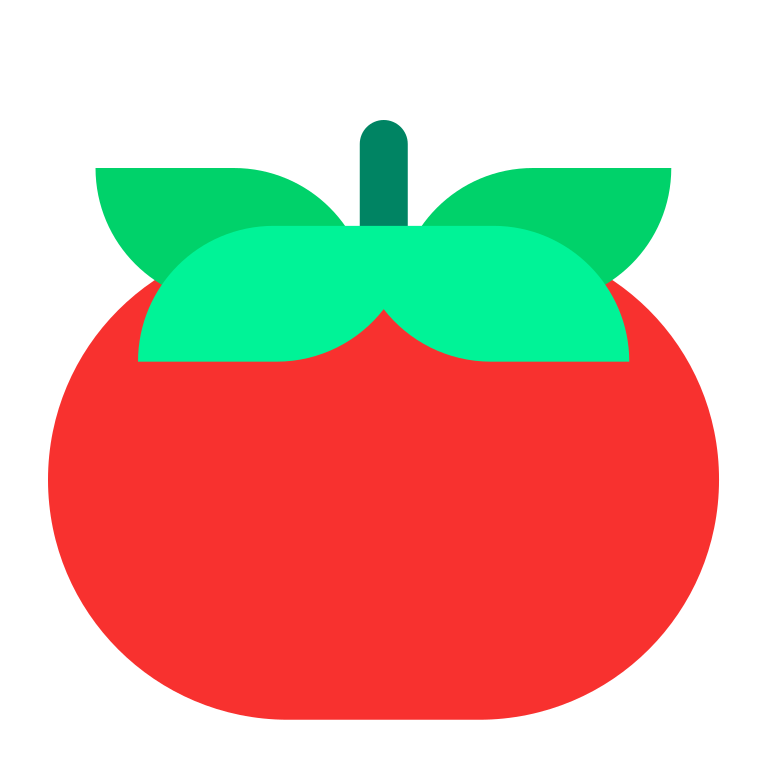
tomato flat